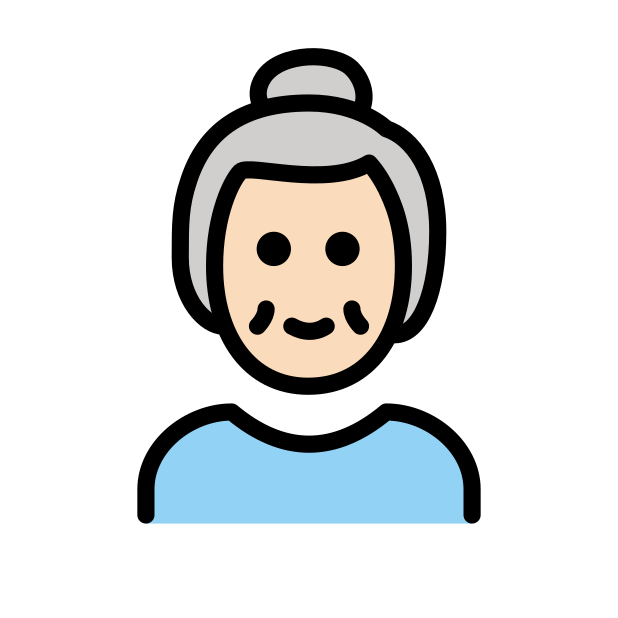
old woman: light skin tone